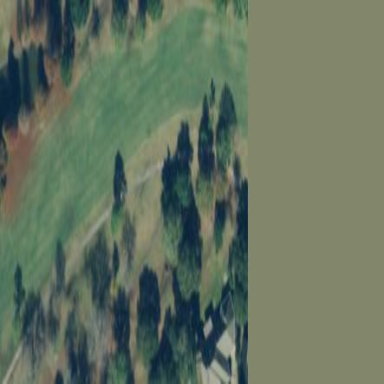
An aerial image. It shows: Golf fairway surrounded by grass.